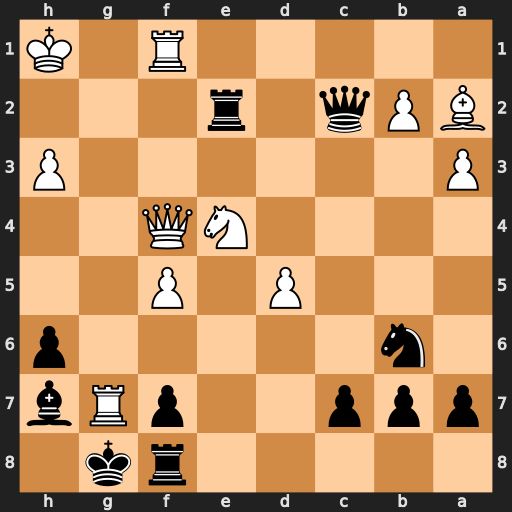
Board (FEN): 5rk1/ppp2pRb/1n5p/3P1P2/4NQ2/P6P/BPq1r3/5R1K
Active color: b
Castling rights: -
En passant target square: -
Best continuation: Kxg7 Rg1+ Kh8